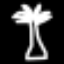
Label: palm tree